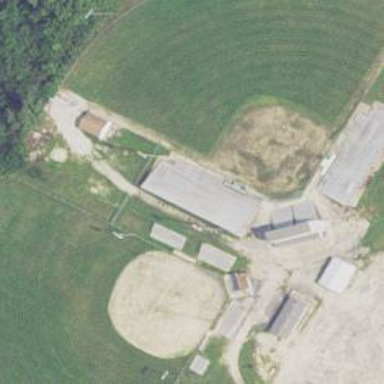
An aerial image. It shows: Baseball pitch for leisure land.